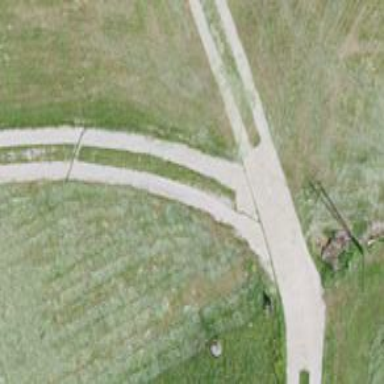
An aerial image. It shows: Unpaved track with grade4 surface.